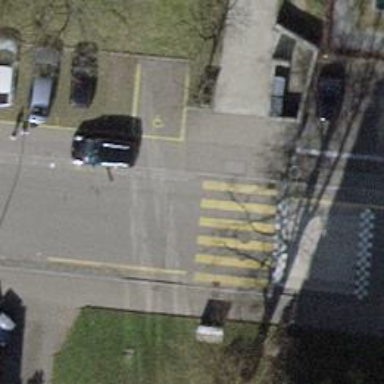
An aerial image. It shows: Uncontrolled zebra crossing with cushion for traffic calming.